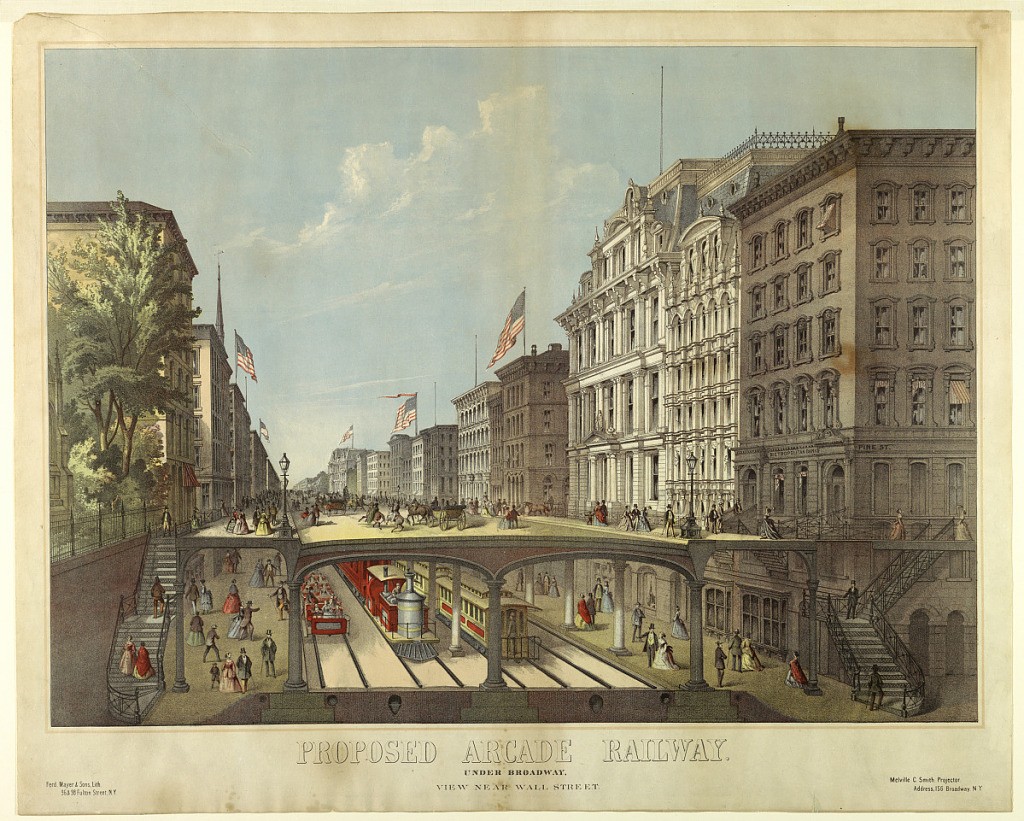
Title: Proposed Arcade Railway Under Broadway, New York
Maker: August Will
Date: ca. 1870
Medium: Colored lithograph on paper
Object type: Print
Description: View looking North on Broadway from Wall Street, with cut-out section showing proposed railway under the street, approached by stairways either side.